Field crop: maize
Growth stage: 2
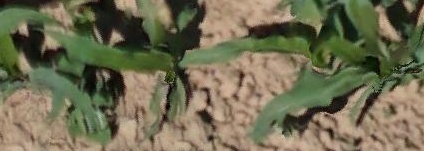
Species: maize